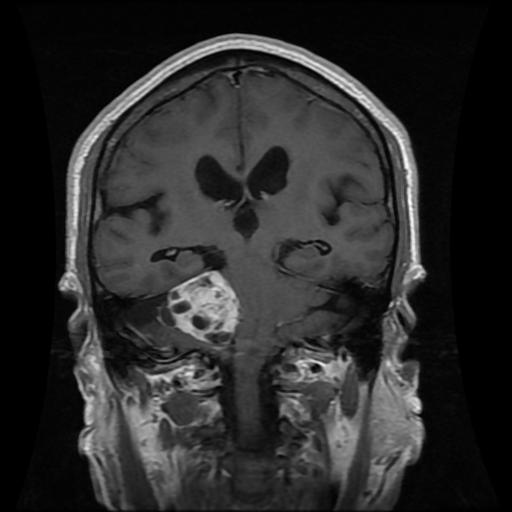
Label: meningioma